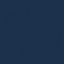
Land use / land cover class: SeaLake